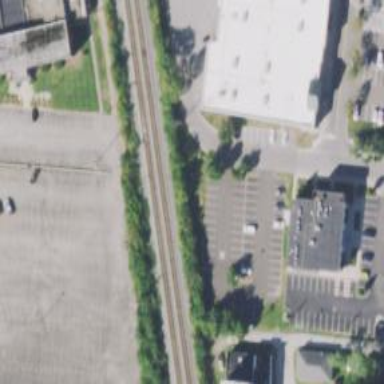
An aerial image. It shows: Railway line on embankment.